Field crop: tomato
Growth stage: 1
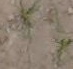
Species: cyperus